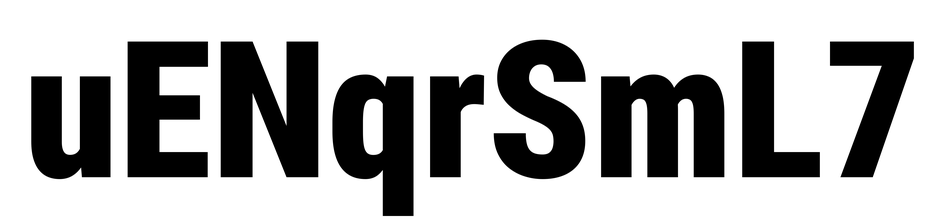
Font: Roboto_Condensed_Black